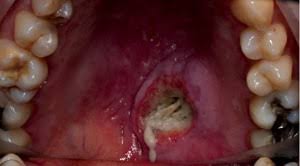
Condition: Mouth Ulcer